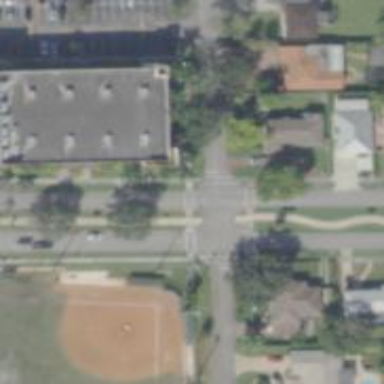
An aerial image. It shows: Footway along the road.